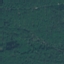
Land use / land cover class: Forest